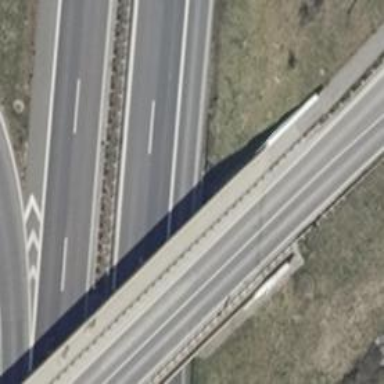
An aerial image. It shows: Secondary road crossing bridge with asphalt surface.